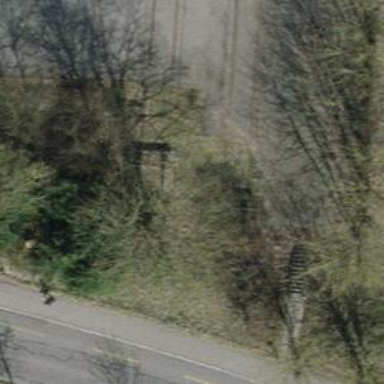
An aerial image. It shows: Railway buffer stop.